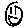
Label: smiley face